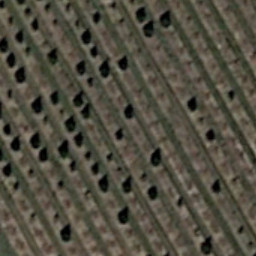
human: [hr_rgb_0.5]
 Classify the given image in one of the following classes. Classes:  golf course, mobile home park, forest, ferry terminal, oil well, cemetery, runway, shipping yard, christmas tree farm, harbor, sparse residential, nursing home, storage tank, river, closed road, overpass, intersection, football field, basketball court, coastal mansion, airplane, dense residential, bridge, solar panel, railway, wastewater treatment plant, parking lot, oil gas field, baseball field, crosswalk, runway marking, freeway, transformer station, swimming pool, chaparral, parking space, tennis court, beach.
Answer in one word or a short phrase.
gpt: christmas tree farm